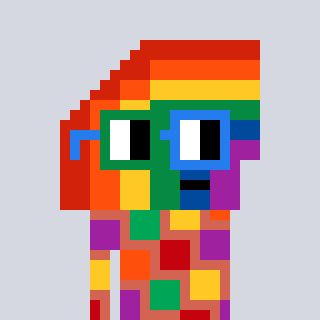
a pixel art character with square green and blue glasses, a rainbow-shaped head and a peachy-colored body on a cool background